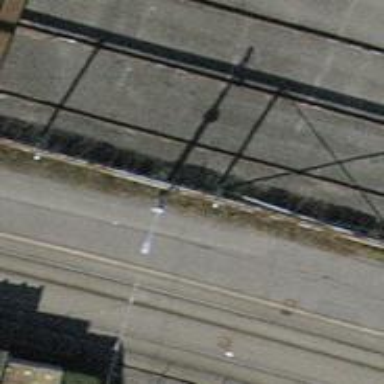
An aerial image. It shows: Support pole.